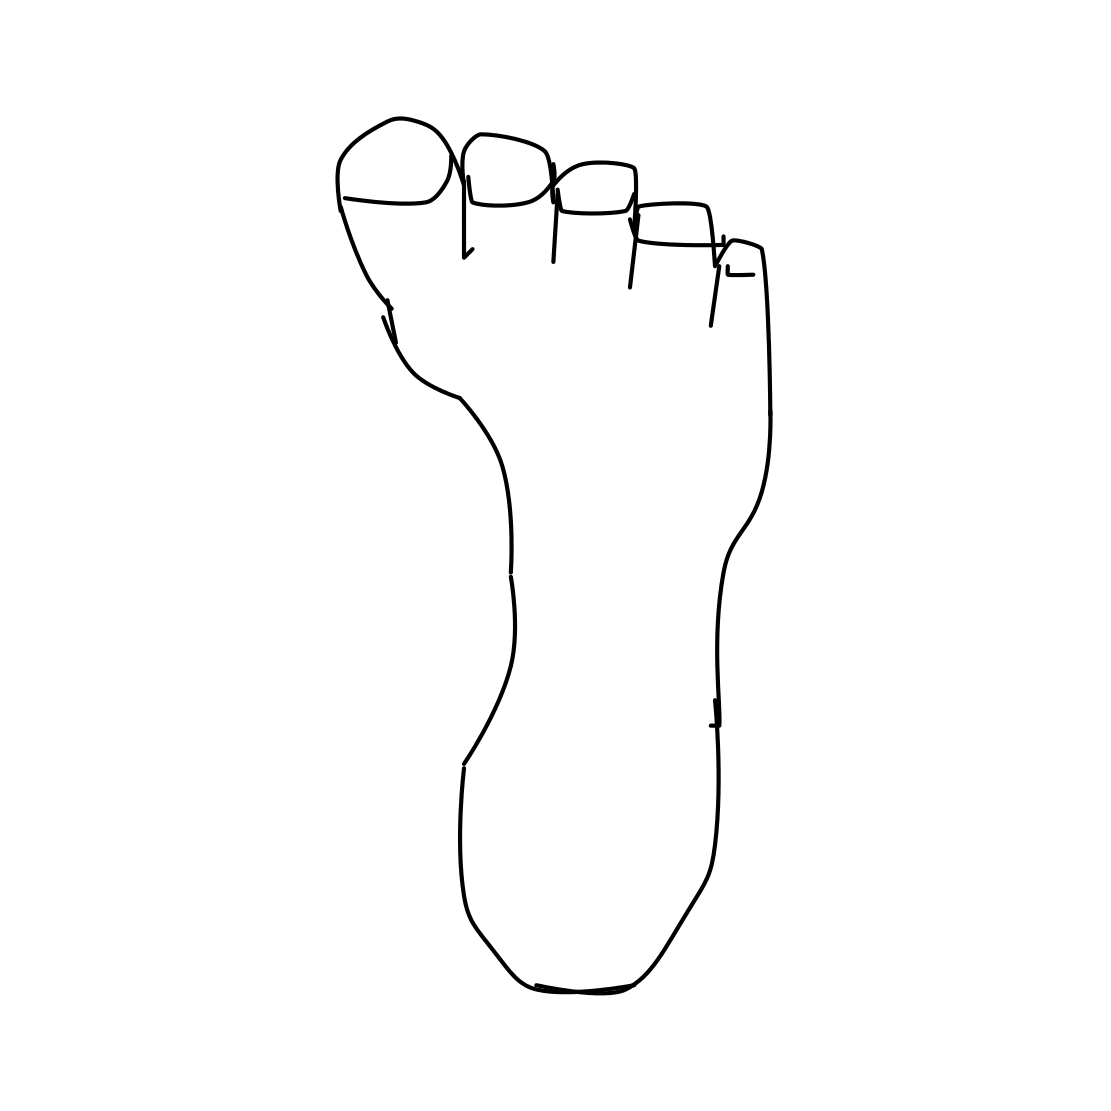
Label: foot